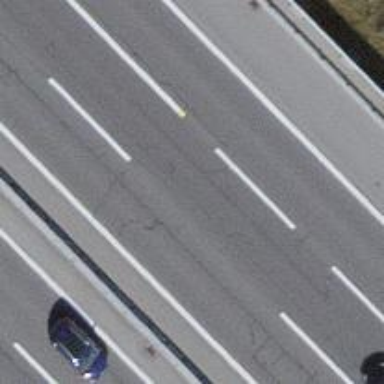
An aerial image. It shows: Motorway junction.